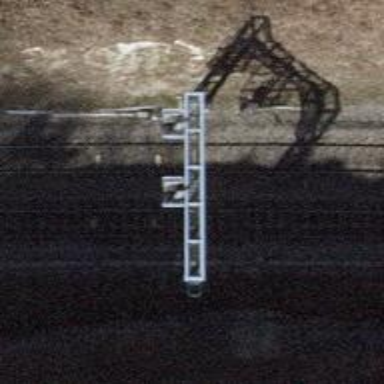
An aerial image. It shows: Railway signal.